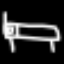
Label: bed